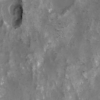
Label: not_dusty